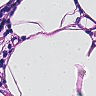
Metastatic tissue present: no